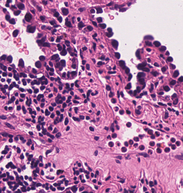
Tumor epithelial tissue: yes
Tumor-associated stroma tissue: yes
Normal tissue: no